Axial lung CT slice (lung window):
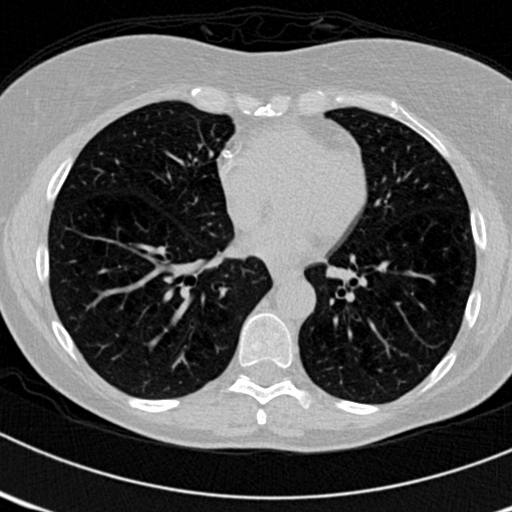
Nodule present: no